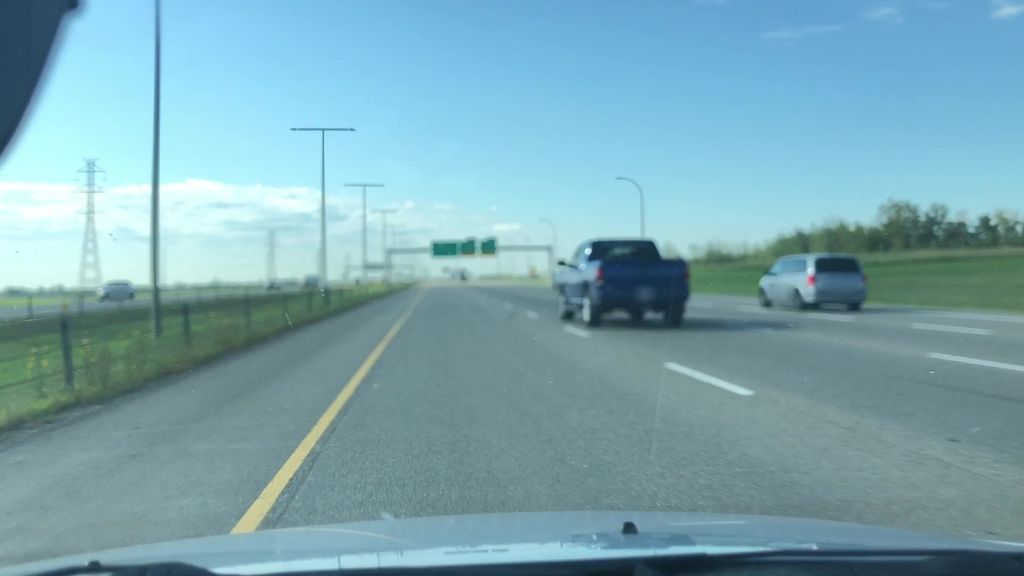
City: edmonton